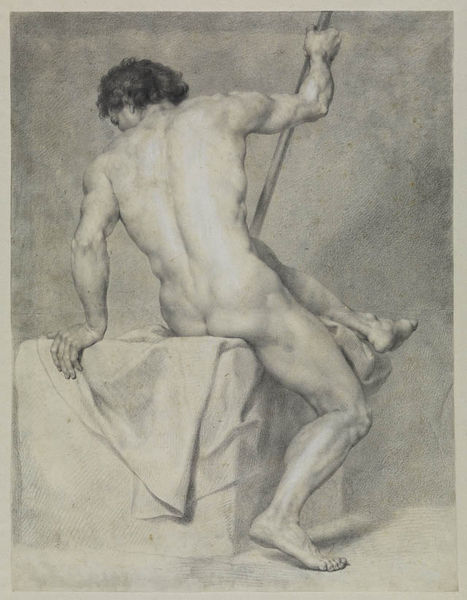
Titel: Sitzender männlicher Akt in Rückansicht, links sich abstützend, rechts einen Stab haltend
Künstler: Anton Raphael Mengs
Standort: Karlsruhe
Institution: Staatliche Kunsthalle Karlsruhe
Schlagwörter: hands, men, white, arm, black, dark, face, gray, grey, hair, painting, robe, seated, sit, sitting, blanket, looking, print, sheet, hand, profile, flesh, greek, man, naked, nude, nudity, rock, roman, skin, stone, head, boy, feet, male, drawing, paper, black and white, shadow, monochrome, sketch, curls, leaning, model, sculpture, drape, drapery, human, arms, cheeks, clothes, neck, pose, draft, art, back, butt, foot, box, pencil, eye, legs, cloth, fingers, towel, figure, pale, shoulders, chalk, shading, strong, act, blank, academic, stick, plain, pan, textile, staff, body, muscle, border, thigh, curves, anatomy, knee, leg, pole, posed, muscles, cube, ass, spear, david, linen, move, block, holding, drap, naked man, buttock, torso, curly hair, muscels, toes, behind, lefs, calf, guy, elbow, buttocks, sculpt, muscular, rear, engraves, downcast, turned, turn, rod, posing, spine, podium, calves, bowed, mesomorph, prop, michae, plunge, poke, szata, biały, rysunek, holding rod, holding staff, facing backwards, sitting on a block, block with sheet over it, chalck, cholck, stencil art, black and white art, seatd, possed, academic drawing, 남자, 나체, 뒷모습, 뒤태, 근육, 엉덩이, 발, 허벅지, 고븟ㄹ머리